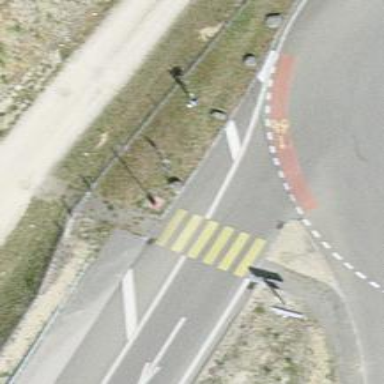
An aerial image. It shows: Marked road crossing.